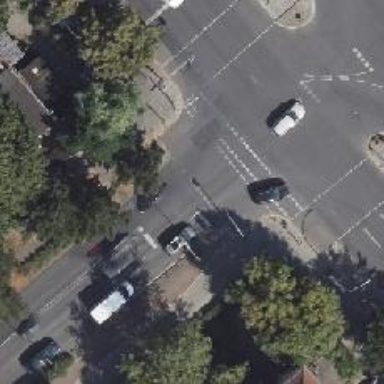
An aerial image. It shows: Road with traffic signals.